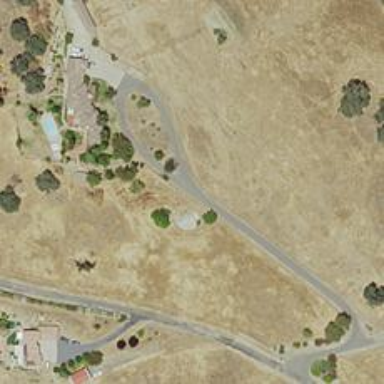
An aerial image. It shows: Driveway leading to service road.